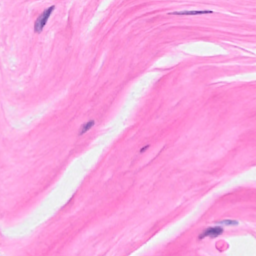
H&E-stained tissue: Breast